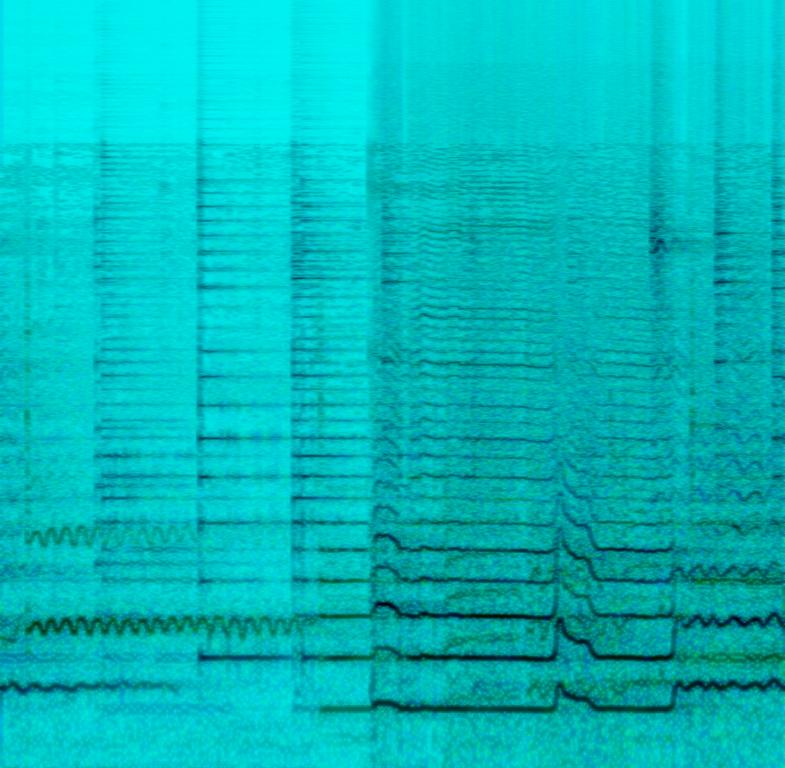
A male singer sings this chanting vocals. The song is slow tempo with stringed instrument harmony that warbles and creates a psychedelic effect with no percussion. The song is trance and probably a prayer chant. The song is poor in audio quality.